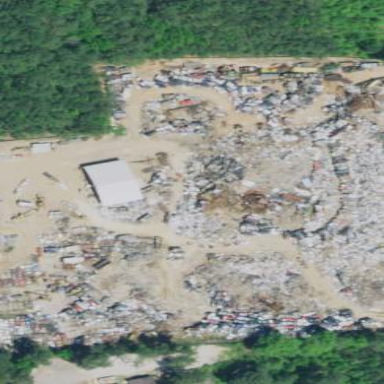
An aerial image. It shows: Recycling center for various types of waste.